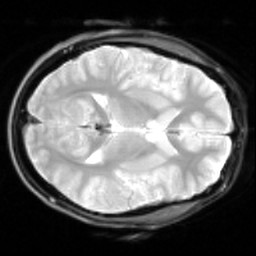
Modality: inplaneT2
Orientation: axial
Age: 20
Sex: male